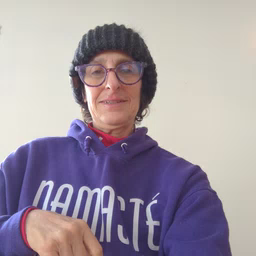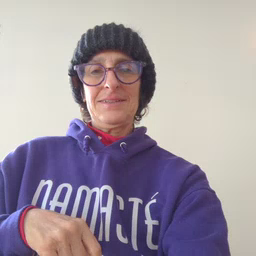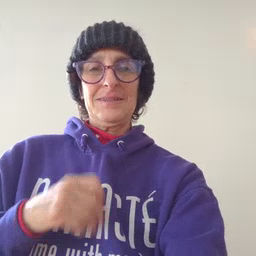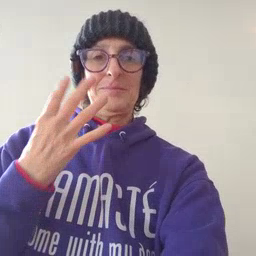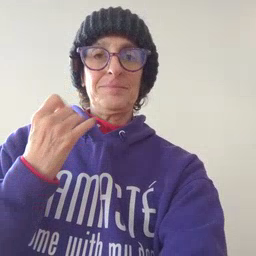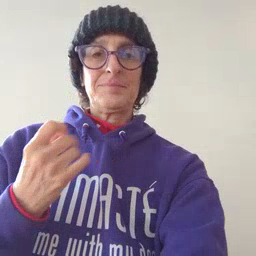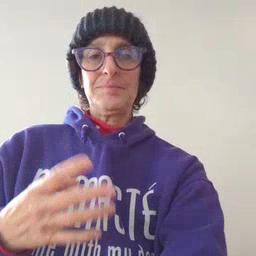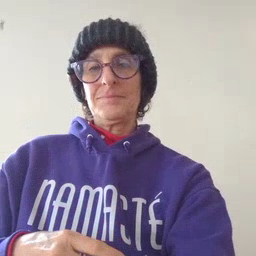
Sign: many